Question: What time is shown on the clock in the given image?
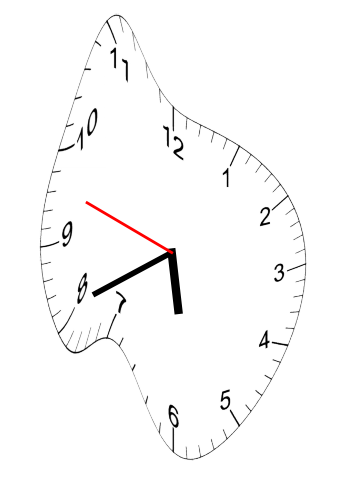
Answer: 05:40:48